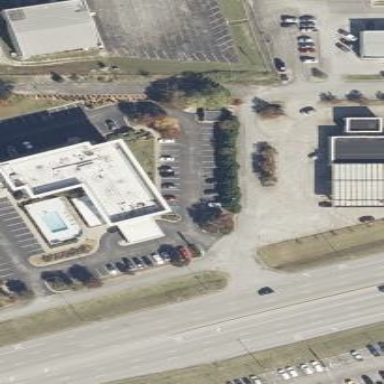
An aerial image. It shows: Hotel building.